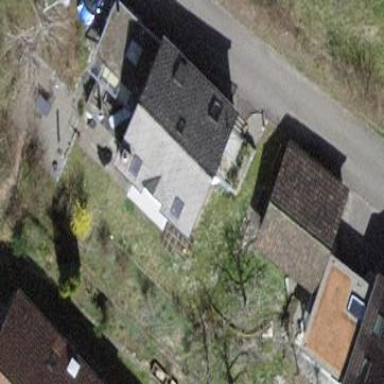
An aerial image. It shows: Simple and straightforward house.